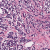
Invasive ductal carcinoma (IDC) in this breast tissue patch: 1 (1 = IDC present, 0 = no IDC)